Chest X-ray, PA view. Patient: 43 years old, sex F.
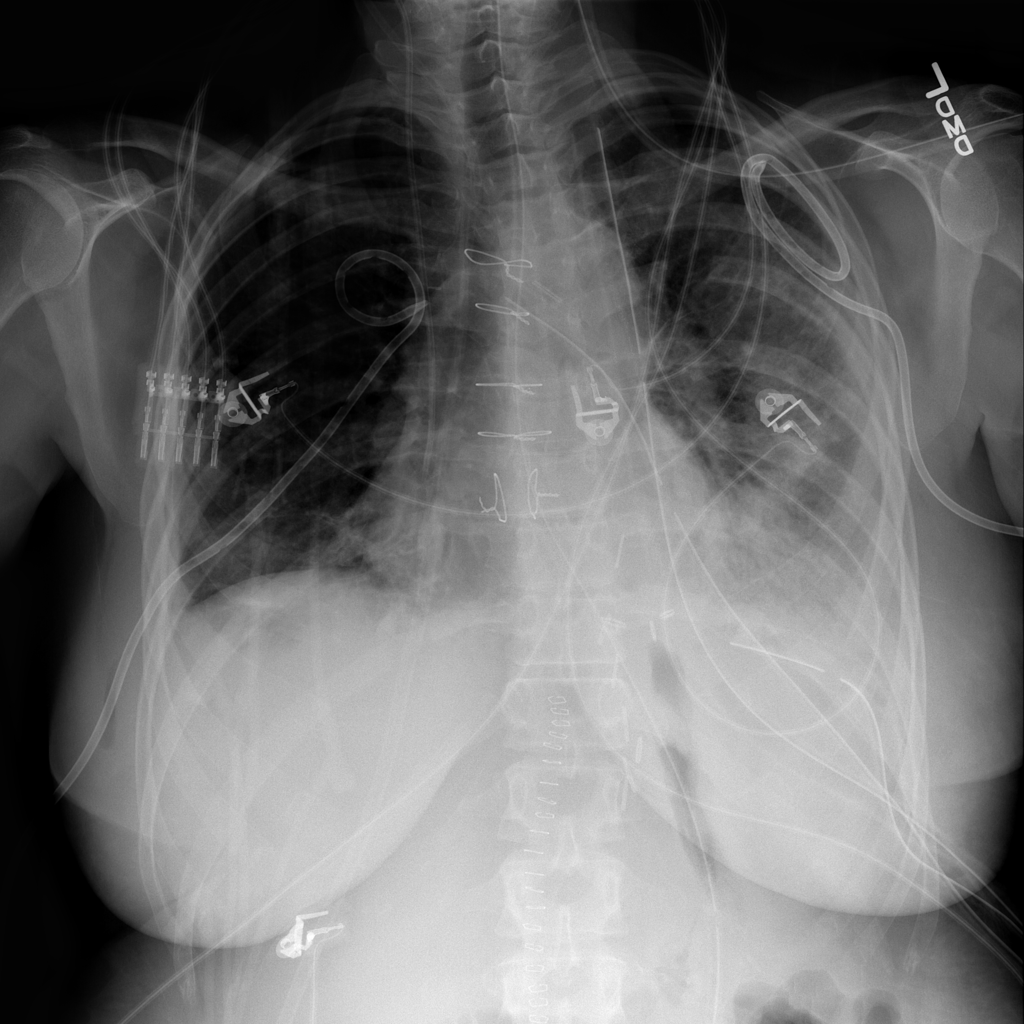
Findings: Infiltration